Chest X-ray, AP view. Patient: 31 years old, sex M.
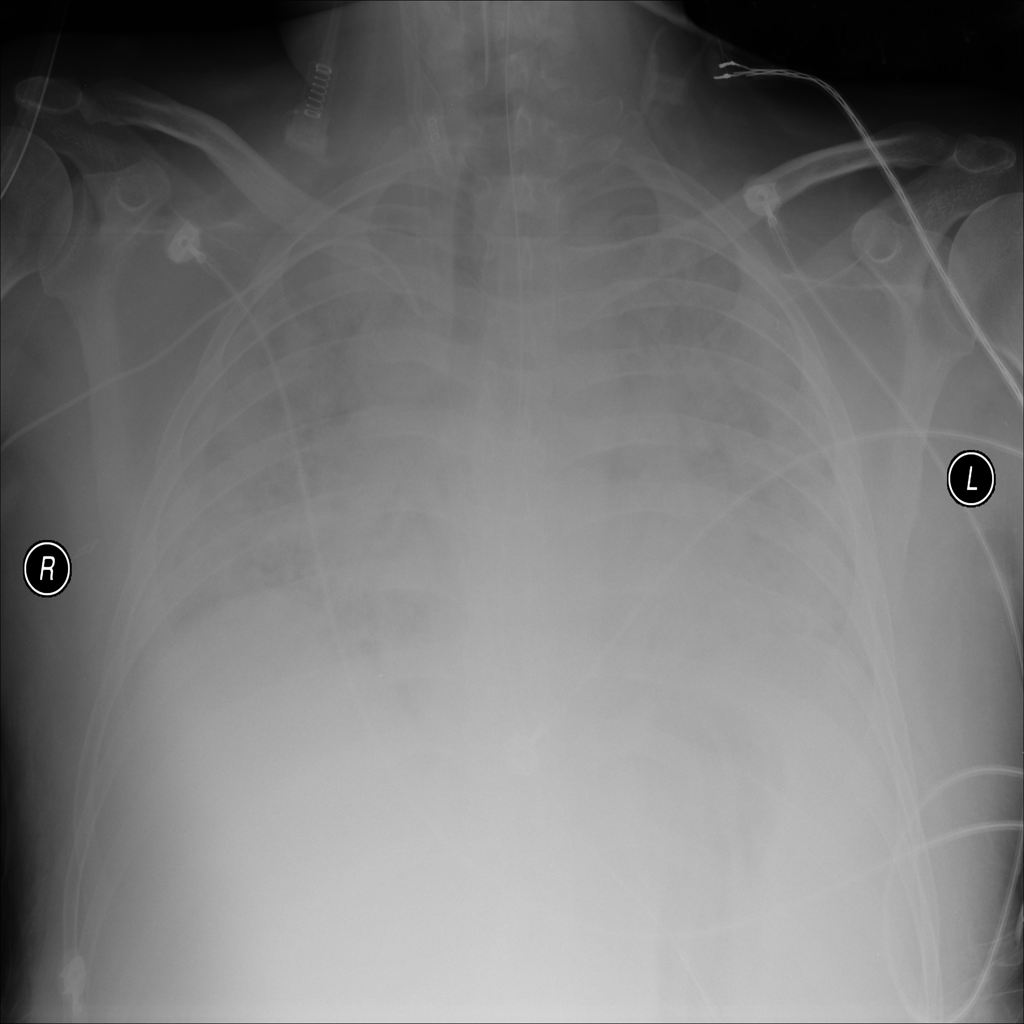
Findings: No Finding